Question: I am aiming to create a d3.js visualisation dashboard that shows the flow of mutual connections based on a selection for 'a', that provides a statistic for 'b', shaped like a Sankey/Parallel Set. For instance, if 'a' is the user selection, where they select 3 of 11 characteristics of people, then b would be a count of how many people in our sample have all three characteristics.
Think of this like a Sankey/Parallel Set diagram where on the left we see the characteristics (Happy, Loyal, Calm), flowing into one container (200/1000 (with characteristics selected/total population).
I am wondering if anyone knows a pre-established way to JUST displays the crossover that the user defines in a navbar pre-selection.
Thanks.
Data:
[
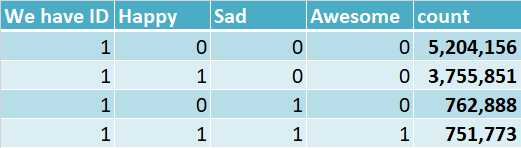
Answer: So if you're looking to make a crossover slankey like me, I recommend modelling here:
<URL>
Once you get into it, it's very easy to label what the final node should be, and encourage output to flow to that node.
Hope this helps!